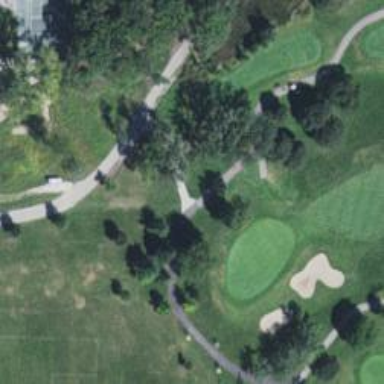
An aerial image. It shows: Nicely maintained asphalt path suitable for golf carts. The track type is grade1.